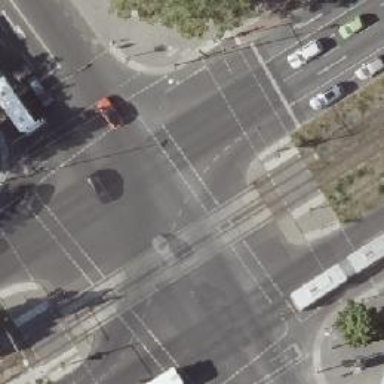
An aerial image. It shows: Tram level crossing on railway.